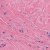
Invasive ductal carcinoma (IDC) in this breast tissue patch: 1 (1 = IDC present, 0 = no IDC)